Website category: auto
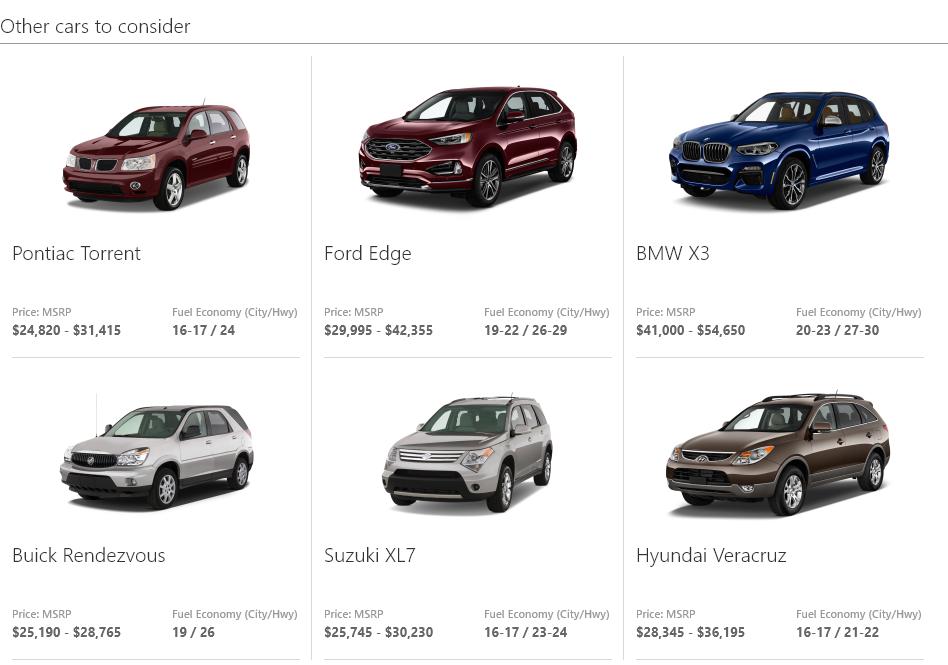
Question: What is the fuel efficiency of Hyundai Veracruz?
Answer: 16-17 / 21-22

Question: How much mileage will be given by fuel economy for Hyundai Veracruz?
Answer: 16-17 / 21-22

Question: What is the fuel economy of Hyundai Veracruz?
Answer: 16-17 / 21-22

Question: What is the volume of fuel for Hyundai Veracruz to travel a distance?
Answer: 16-17 / 21-22

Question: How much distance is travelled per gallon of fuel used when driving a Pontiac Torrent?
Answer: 16-17 / 24

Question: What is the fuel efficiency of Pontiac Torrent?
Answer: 16-17 / 24

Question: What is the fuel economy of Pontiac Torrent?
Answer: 16-17 / 24

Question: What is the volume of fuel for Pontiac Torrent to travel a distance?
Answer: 16-17 / 24

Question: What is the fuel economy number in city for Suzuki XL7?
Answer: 16-17

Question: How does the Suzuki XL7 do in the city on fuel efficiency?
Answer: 16-17

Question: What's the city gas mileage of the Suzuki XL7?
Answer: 16-17

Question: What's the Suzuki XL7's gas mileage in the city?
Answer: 16-17

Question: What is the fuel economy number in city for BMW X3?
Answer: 20-23

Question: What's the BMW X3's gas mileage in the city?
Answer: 20-23

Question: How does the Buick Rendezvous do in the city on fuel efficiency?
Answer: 19

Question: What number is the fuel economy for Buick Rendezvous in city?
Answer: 19

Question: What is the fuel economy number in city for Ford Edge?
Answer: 19-22

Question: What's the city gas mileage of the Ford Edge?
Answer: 19-22

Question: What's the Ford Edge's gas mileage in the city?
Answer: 19-22

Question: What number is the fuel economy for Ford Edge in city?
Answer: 19-22

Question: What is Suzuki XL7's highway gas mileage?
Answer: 23-24

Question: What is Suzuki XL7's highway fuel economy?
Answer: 23-24

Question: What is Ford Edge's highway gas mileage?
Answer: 26-29

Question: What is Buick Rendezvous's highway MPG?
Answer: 26

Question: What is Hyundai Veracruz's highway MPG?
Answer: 21-22

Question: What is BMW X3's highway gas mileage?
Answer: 27-30

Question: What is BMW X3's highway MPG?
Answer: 27-30

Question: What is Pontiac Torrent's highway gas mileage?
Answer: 24

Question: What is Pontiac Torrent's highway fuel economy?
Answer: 24

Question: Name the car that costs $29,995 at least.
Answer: Ford Edge

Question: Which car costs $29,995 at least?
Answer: Ford Edge

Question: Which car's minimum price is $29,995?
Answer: Ford Edge

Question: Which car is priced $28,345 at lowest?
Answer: Hyundai Veracruz

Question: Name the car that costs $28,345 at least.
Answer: Hyundai Veracruz

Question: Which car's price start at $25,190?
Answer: Buick Rendezvous

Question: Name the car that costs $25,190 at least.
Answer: Buick Rendezvous

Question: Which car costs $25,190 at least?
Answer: Buick Rendezvous

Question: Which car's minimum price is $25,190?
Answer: Buick Rendezvous

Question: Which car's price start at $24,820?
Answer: Pontiac Torrent

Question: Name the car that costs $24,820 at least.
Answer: Pontiac Torrent

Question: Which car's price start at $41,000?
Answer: BMW X3

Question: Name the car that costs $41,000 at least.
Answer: BMW X3

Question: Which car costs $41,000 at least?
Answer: BMW X3

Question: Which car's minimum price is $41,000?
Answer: BMW X3

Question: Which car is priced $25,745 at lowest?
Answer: Suzuki XL7

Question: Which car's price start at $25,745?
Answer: Suzuki XL7

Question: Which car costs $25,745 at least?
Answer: Suzuki XL7

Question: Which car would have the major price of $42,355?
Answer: Ford Edge

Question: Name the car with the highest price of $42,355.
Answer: Ford Edge

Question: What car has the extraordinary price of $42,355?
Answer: Ford Edge

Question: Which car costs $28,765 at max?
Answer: Buick Rendezvous

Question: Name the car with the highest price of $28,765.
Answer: Buick Rendezvous

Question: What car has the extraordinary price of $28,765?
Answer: Buick Rendezvous

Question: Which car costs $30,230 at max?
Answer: Suzuki XL7

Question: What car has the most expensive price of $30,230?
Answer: Suzuki XL7

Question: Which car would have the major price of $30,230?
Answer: Suzuki XL7

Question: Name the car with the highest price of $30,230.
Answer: Suzuki XL7

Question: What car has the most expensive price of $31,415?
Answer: Pontiac Torrent

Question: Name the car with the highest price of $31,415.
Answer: Pontiac Torrent

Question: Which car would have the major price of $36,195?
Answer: Hyundai Veracruz

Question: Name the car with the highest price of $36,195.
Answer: Hyundai Veracruz

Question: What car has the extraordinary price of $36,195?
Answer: Hyundai Veracruz

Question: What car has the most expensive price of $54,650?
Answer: BMW X3

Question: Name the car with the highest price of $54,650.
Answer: BMW X3